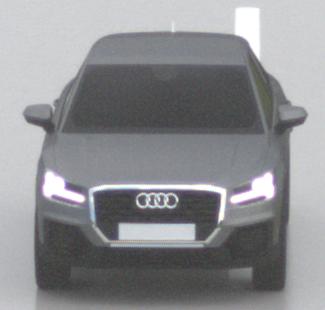
Make: Audi
Model: Q2
Model produced from: 2016
Model produced until: 2020
Doors: 5
Color: gray
Road condition: wet road
Daytime: midday
Contrast: low contrast